Question: I have used Regex in C#. How do I use this type of Regex in Javasript. This type of regex works in C#.
I have the following Regex:
'''
(?<Month>[A-Za-z]{3}) (?<Date>[0-9]{2}) (?<Hour>[0-9]{2}):(?<Minutes>[0-9]{2}):(?<Seconds>[0-9]{2}) (?<ComputerName>[A-Za-z0-9\-\ ]+): (?<KernalTime>[0-9\.\[\]\ ]+) (?<Message>[A-Za-z\(\)\.\ ]+)
'''
to Parse the Following Line (All Lines are similar):
'''
Nov 24 14:24:31 Dell-Inspiron-N5110 kernel: [ 0.000000] Intel GenuineIntel
'''
In javascript i used the following code.
'''
matchRegexParse: function () {
var myString = "Nov 24 14:24:31 Dell-Inspiron-N5110 kernel: [ 0.000000] Intel GenuineIntel";
var myRegexp = new RegExp(
"(?<Month>[A-Za-z]{3}) (?<Date>[0-9]{2}) (?<Hour>[0-9]{2}):(?<Minutes>[0-9]{2}):(?<Seconds>[0-9]{2}) (?<ComputerName>[A-Za-z0-9\-\ ]+): (?<KernalTime>[0-9\.\[\]\ ]+) (?<Message>[A-Za-z0-9\(\)\.\ \-\:]+)",
"gi");
var match = myRegexp.exec(myString);
alert(match);
},
'''
I get the following Error (See Attached Image):

> Uncaught SyntaxError: Invalid regular expression: '/(?<Month>[A-Za-z]{3}) (?<Date>[0-9]{2}) (?<Hour>[0-9]{2}):(?<Minutes>[0-9]{2}):(?<Seconds>[0-9]{2}) (?<ComputerName>[A-Za-z0-9\-\ ]+): (?<KernalTime>[0-9.\[\]\ ]+) (?<Message>[A-Za-z0-9\(\)\.\ \-\:]+)/': Invalid group
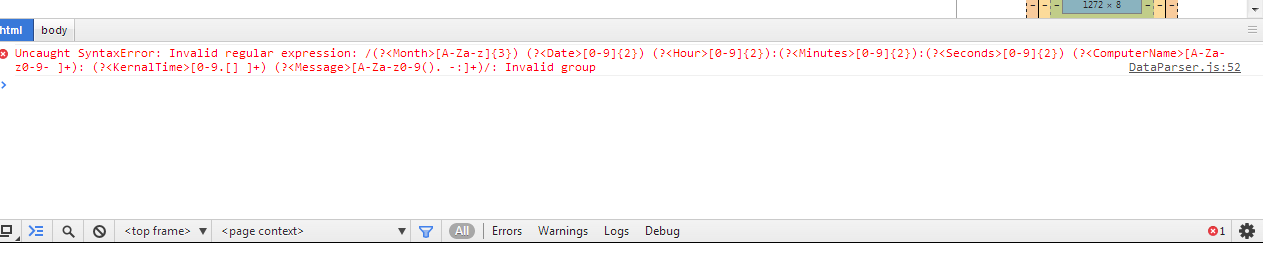
Answer: As far as I'm aware JavaScript does not support named groups:
<URL>
You can either convert to numeric-index groups by removing the '<Angle-Bracket-Parts>'
'''
var re = /([A-Za-z]{3}) ([0-9]{2}) ([0-9]{2}):([0-9]{2}):([0-9]{2}) ([A-Za-z0-9\-\ ]+): ([0-9\.\[\]\ ]+) ([A-Za-z0-9\(\)\.\ \-\:]+)/gi
'''
Which will mean that you can only access the captured information by numeric offsets:
'''
var match = re.exec(myString);
console.log( match[1] ) // Nov 24
'''
or use something like:
<URL>